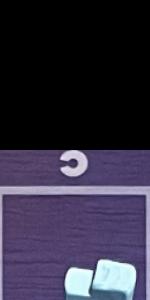
Label: Empty